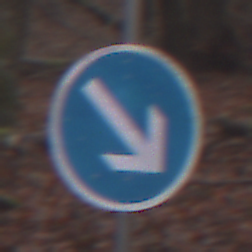
Verkehrszeichen: VorgeschriebeneVorbeifahrtRechts
Umgebung: Outdoor, Nature
Tageszeit: Midday
Wetter: Overcast
Licht: Natural
Jahreszeit: Autumn
Kontrast: LowContrast